Field crop: maize
Growth stage: 2
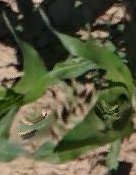
Species: maize